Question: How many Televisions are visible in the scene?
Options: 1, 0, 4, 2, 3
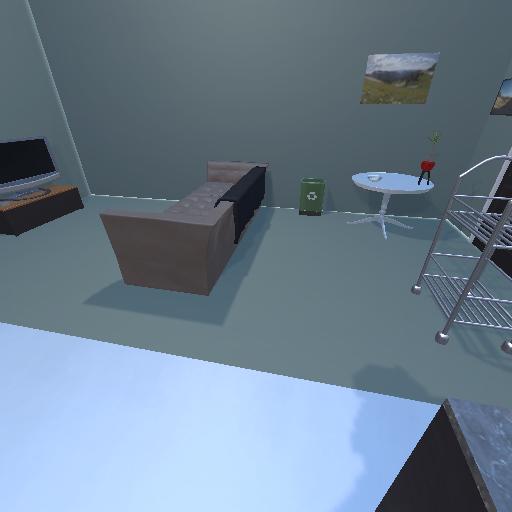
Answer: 1